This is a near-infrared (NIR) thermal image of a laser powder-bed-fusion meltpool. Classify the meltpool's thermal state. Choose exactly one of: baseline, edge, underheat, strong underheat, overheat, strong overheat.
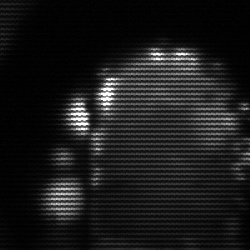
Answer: baseline